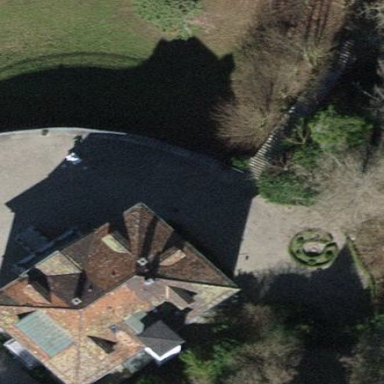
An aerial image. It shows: Stately castle with historic significance.